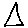
Label: triangle